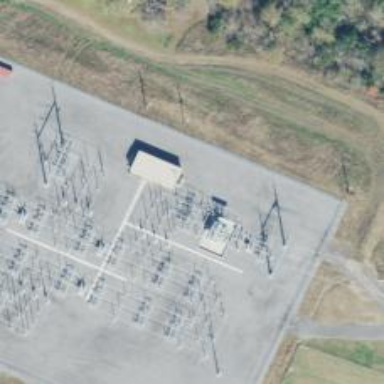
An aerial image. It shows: Switch for power supply.